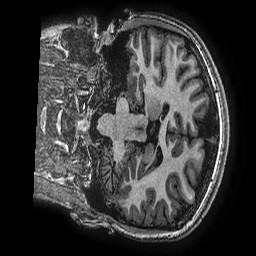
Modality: T1w
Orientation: coronal
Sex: female
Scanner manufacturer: ge
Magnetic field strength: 3 T
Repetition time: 0.00766 s
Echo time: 0.003476 s